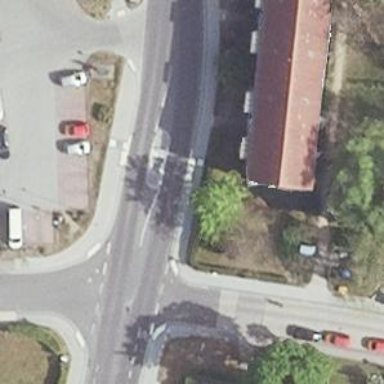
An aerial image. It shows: Uncontrolled crossing with traffic-calming island.